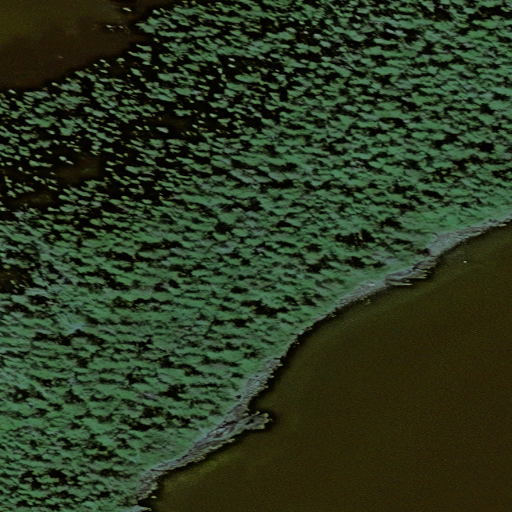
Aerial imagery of island in Alaska named Reef Island containing only unknown